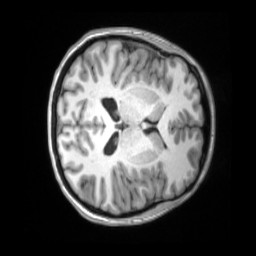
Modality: T1w
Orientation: axial
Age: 22
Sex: female
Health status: ill
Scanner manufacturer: siemens
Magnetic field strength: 3 T
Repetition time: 2.2 s
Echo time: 0.00157 s